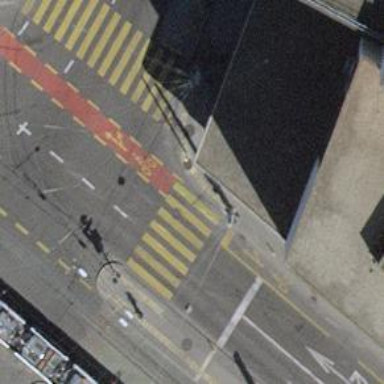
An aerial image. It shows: Road crossing with traffic signals.